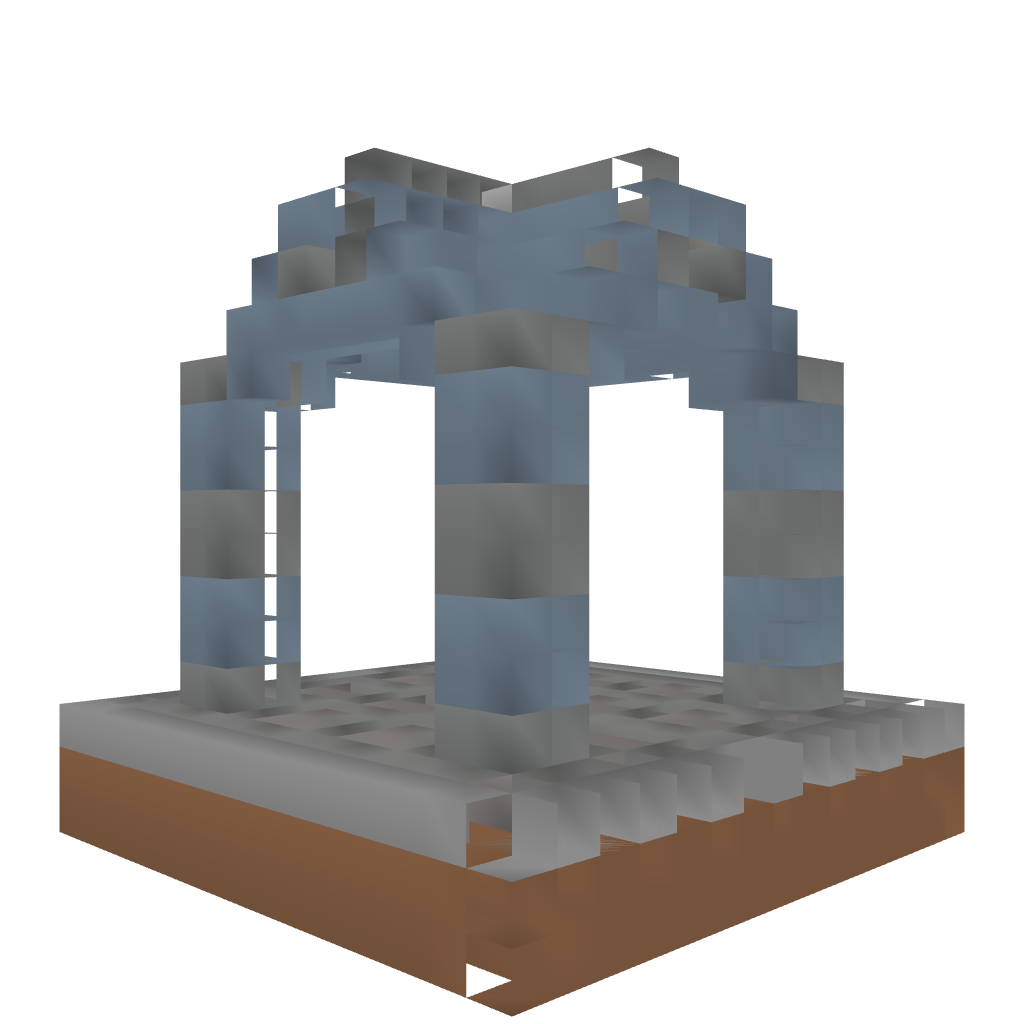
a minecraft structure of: Entrance Way